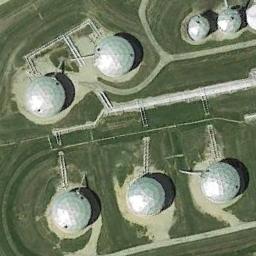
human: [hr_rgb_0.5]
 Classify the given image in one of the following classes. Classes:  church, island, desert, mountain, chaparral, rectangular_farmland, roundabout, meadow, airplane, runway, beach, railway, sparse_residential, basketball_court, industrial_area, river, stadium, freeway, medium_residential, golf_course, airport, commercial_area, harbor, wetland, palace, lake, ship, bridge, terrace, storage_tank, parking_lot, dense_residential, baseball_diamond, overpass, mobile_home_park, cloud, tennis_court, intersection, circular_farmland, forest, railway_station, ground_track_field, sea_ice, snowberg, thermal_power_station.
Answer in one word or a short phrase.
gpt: storage_tank